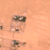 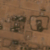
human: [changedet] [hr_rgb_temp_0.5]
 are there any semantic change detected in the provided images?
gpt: Some buildings were created.